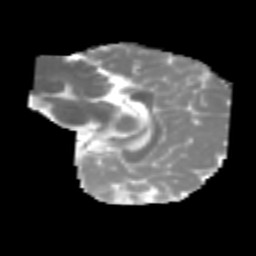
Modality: MD
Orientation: sagittal
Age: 6
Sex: male
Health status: healthy